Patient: sex M, age 36
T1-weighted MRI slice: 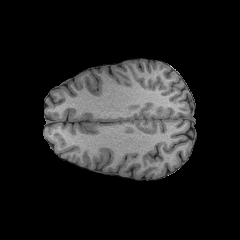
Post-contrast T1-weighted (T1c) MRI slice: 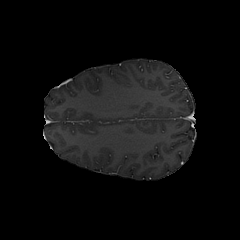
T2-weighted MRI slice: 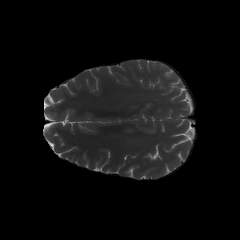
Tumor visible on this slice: no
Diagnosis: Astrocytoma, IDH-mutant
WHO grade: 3